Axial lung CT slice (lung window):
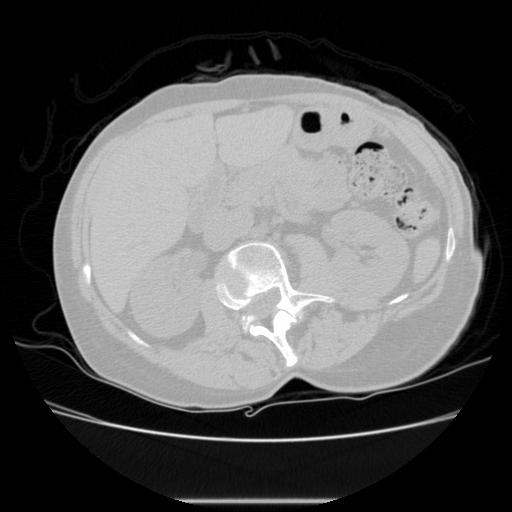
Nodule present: no